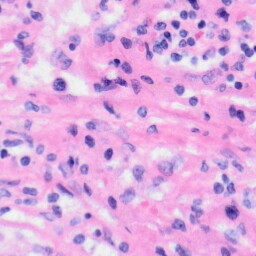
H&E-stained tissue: Liver